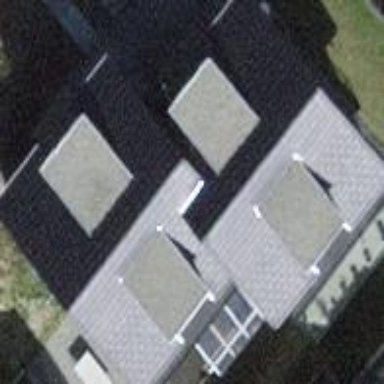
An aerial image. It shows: Semi-detached house.